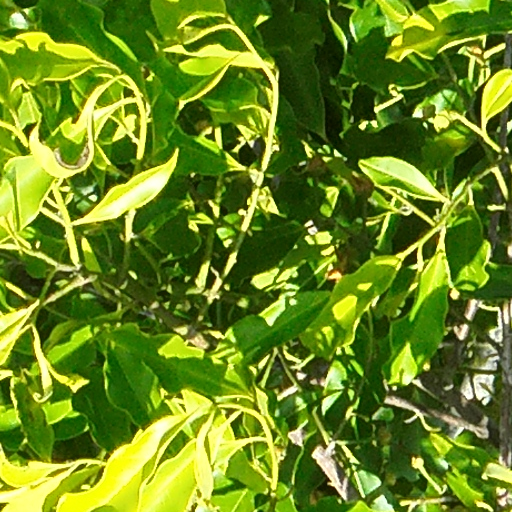
Species: Guatteria lucens
GBIF accepted scientific name: Guatteria lucens
Crown area (m\u00b2): 172.676